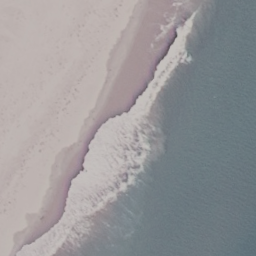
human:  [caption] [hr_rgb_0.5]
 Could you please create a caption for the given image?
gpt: The beach is made of greenish-blue water and white sands .

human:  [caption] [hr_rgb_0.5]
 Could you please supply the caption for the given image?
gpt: Waves slapping a white sand beach .

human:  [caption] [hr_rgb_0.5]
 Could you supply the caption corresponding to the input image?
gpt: This is a beach with blue sea and white sands .

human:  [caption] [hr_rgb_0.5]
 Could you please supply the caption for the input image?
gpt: Waves slapping a white sand beach throwing up white foams .

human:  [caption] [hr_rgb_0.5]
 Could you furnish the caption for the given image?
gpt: Violent waves beat a white sand beach and throw up white foams .